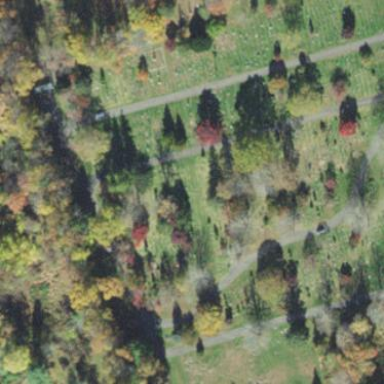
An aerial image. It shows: Cemetery area categorized as cemetery.